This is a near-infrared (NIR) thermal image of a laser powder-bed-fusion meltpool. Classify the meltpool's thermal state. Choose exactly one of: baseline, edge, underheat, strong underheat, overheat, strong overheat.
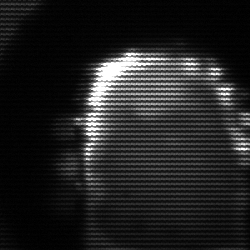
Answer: baseline